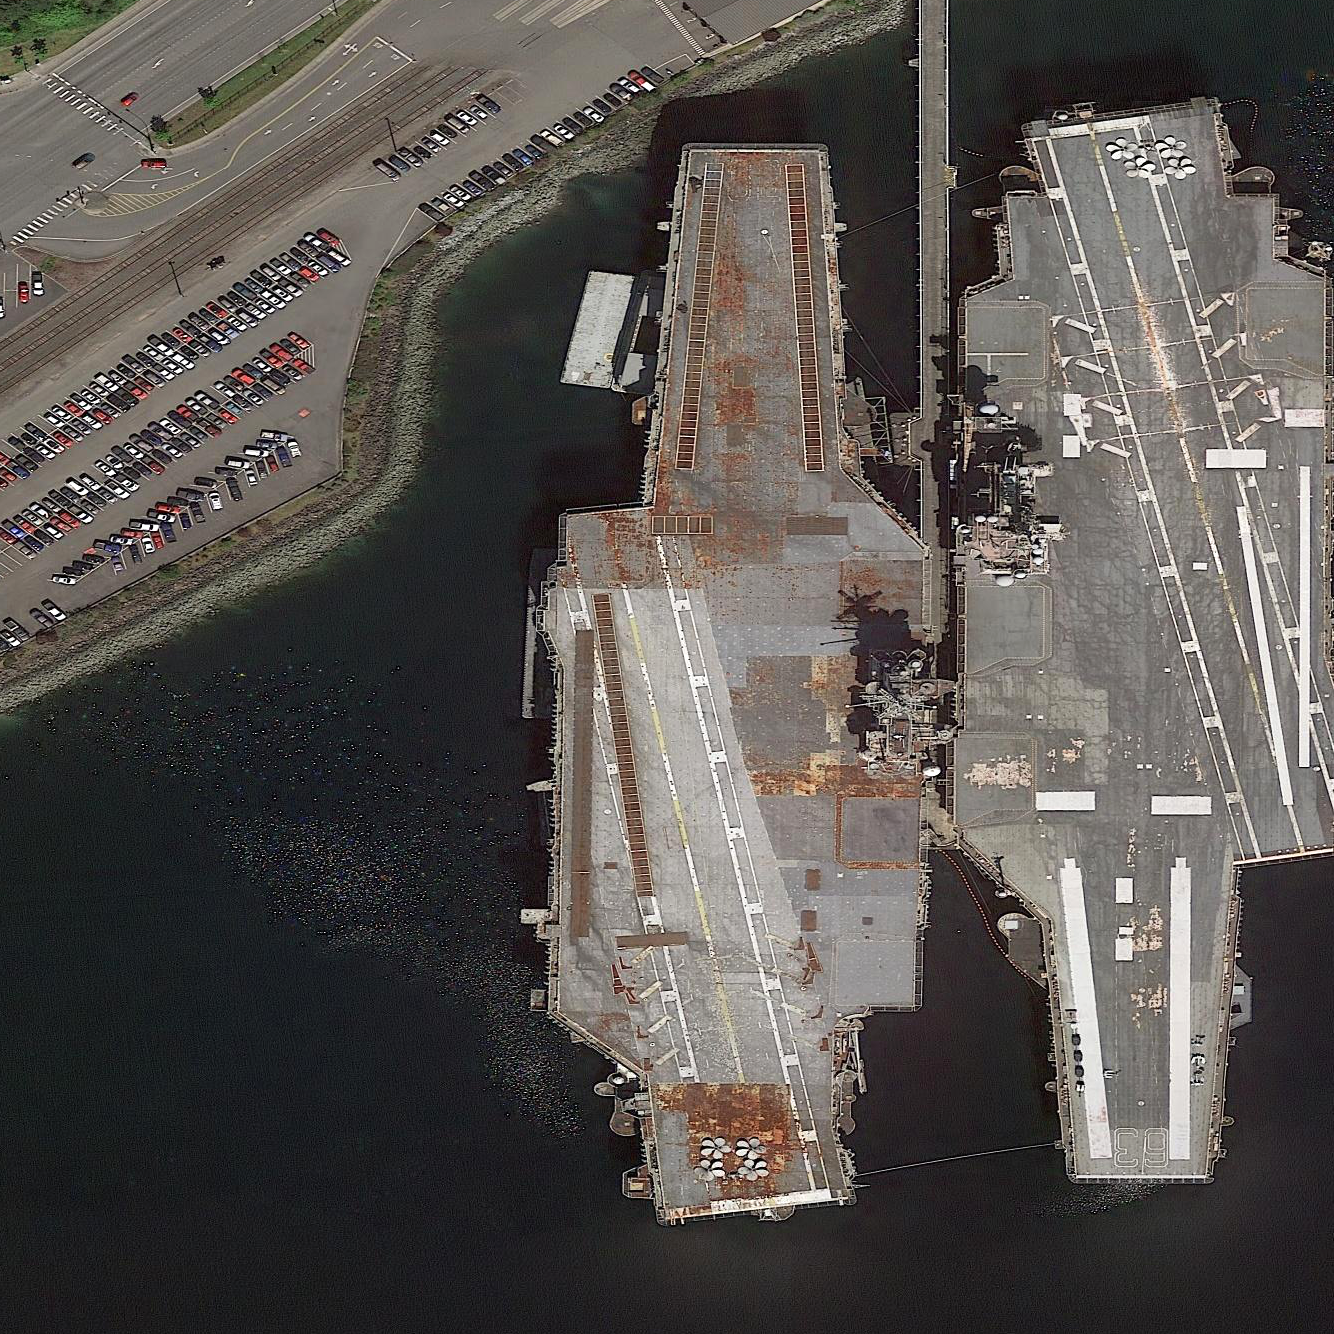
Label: aircraft_carrier